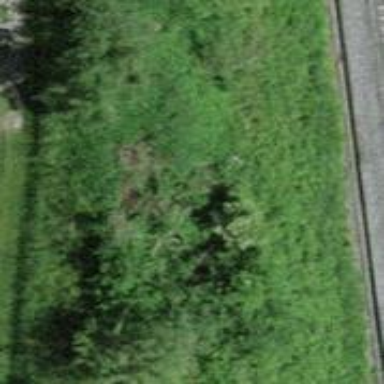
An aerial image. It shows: Hedge acting as barrier.